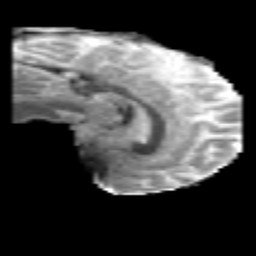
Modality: MD
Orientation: sagittal
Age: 39
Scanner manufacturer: philips
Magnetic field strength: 3 T
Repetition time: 8.599 s
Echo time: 0.1273 s